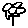
Label: flower